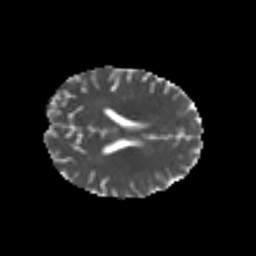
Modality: MD
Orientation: axial
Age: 25
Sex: male
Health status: healthy